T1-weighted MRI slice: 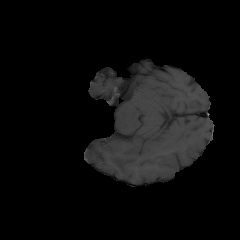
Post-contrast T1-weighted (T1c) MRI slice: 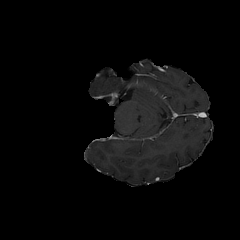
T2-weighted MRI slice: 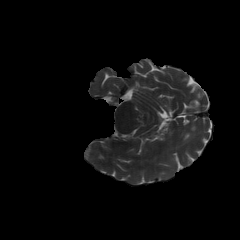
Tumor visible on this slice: no